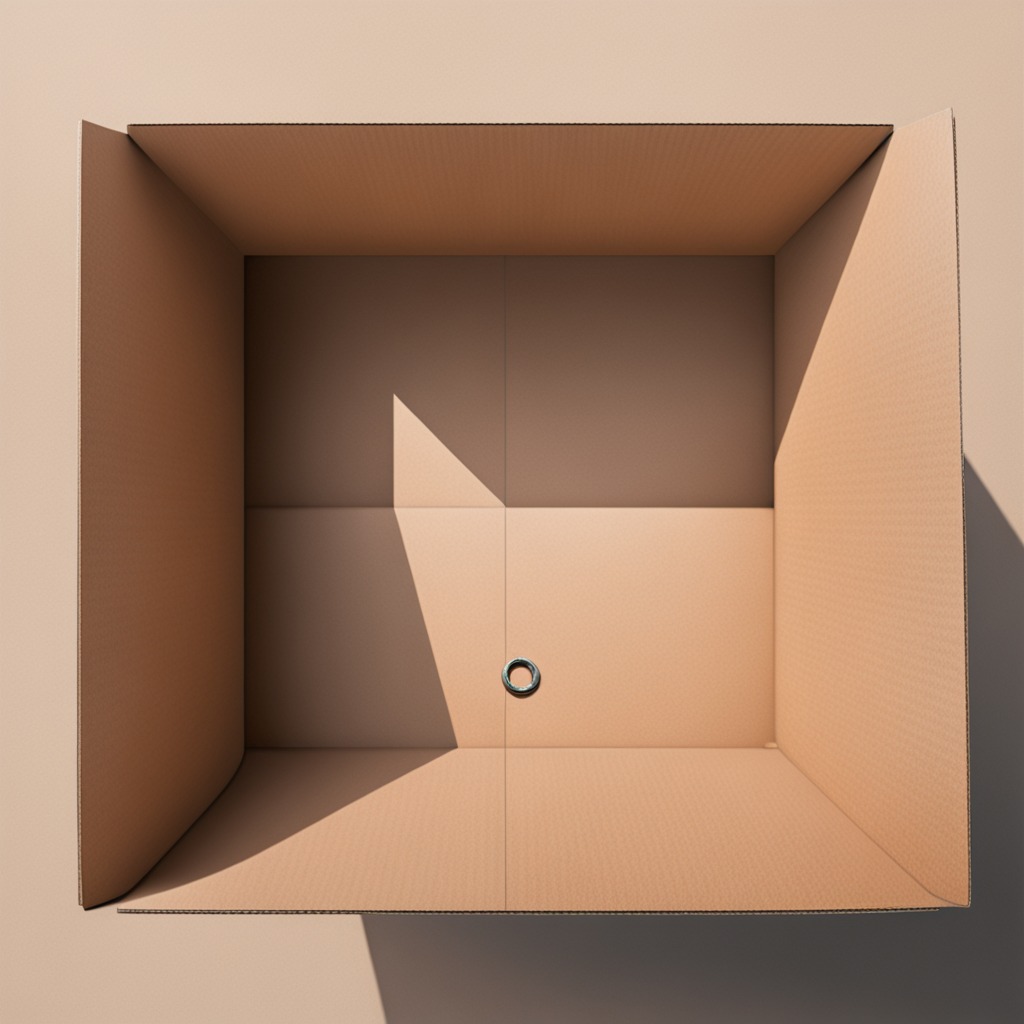
A flat metal washer is lying on the cardboard box surface.